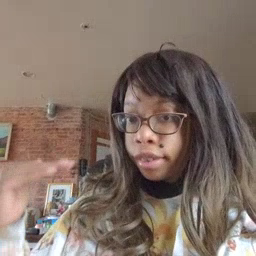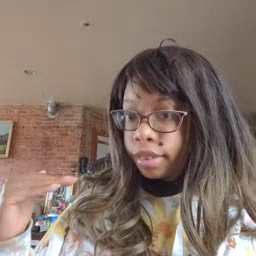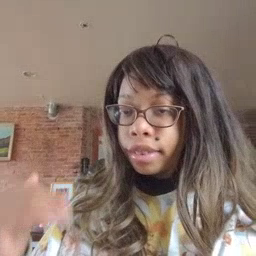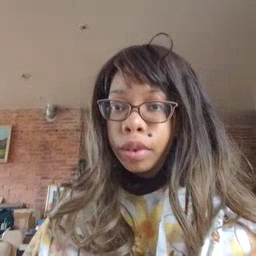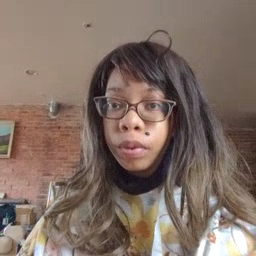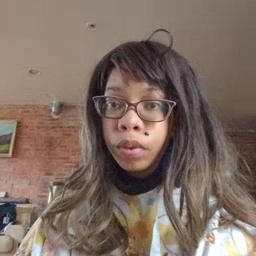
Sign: child